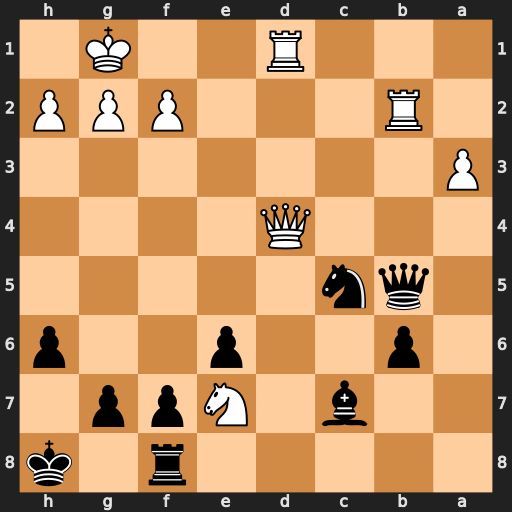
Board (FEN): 5r1k/2b1Npp1/1p2p2p/1qn5/3Q4/P7/1R3PPP/3R2K1
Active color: b
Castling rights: -
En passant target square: -
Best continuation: Qe8 Nd5 exd5